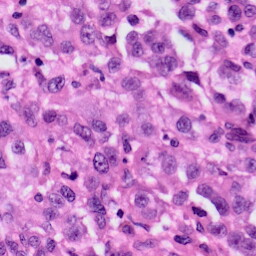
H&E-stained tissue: Skin